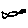
Label: fish